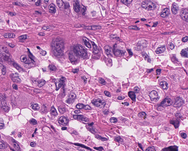
Tumor epithelial tissue: yes
Tumor-associated stroma tissue: yes
Normal tissue: no